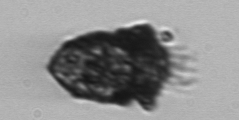
Label: Tintinnopsis